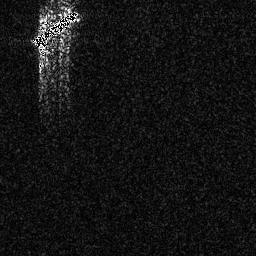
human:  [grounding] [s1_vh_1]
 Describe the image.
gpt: In the satellite image, there is  <ref>1 large ship </ref> <box>[[11, 3, 31, 17, 0]]</box> located at top left.